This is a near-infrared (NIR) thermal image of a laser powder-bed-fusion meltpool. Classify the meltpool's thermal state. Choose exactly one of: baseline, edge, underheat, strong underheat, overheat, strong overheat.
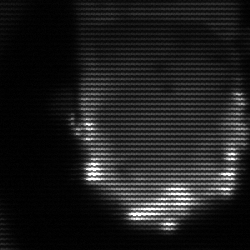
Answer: baseline